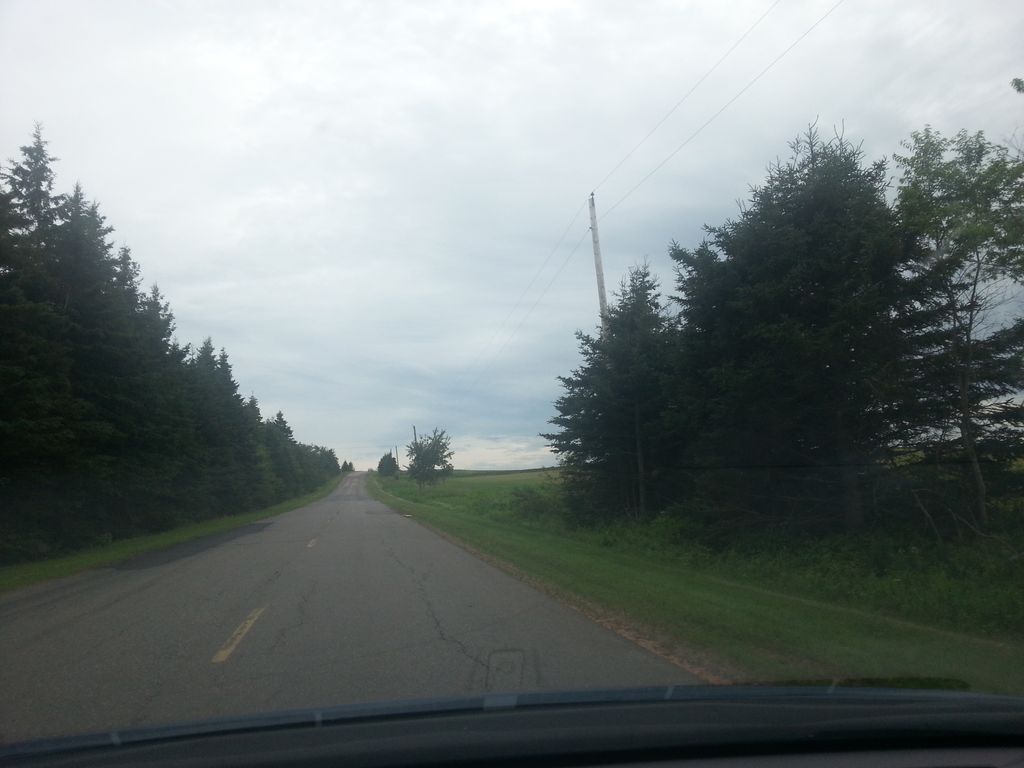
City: charlottetown